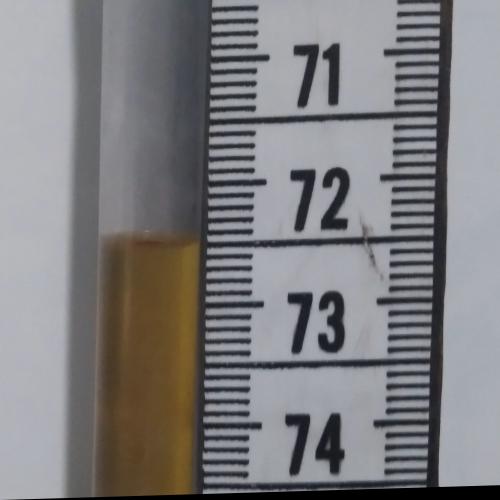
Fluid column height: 72.5 cm